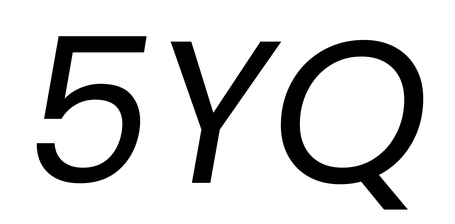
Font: Poppins-Italic